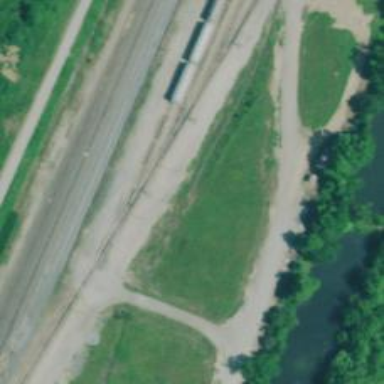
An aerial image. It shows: Railway yard.